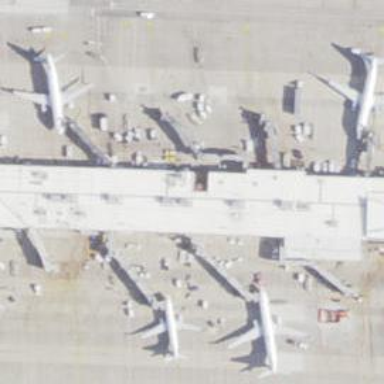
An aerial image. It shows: Airport gate.